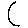
Label: moon